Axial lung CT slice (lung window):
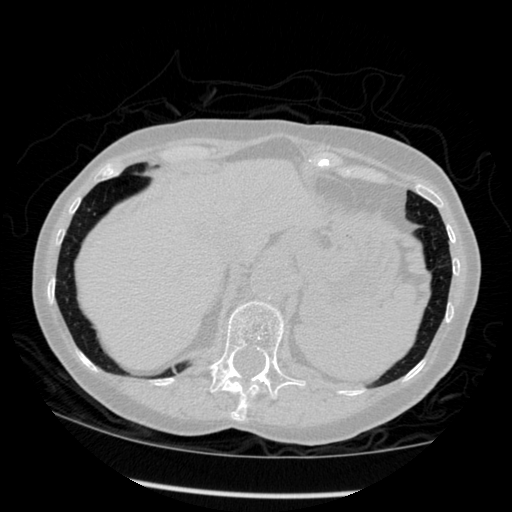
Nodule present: no